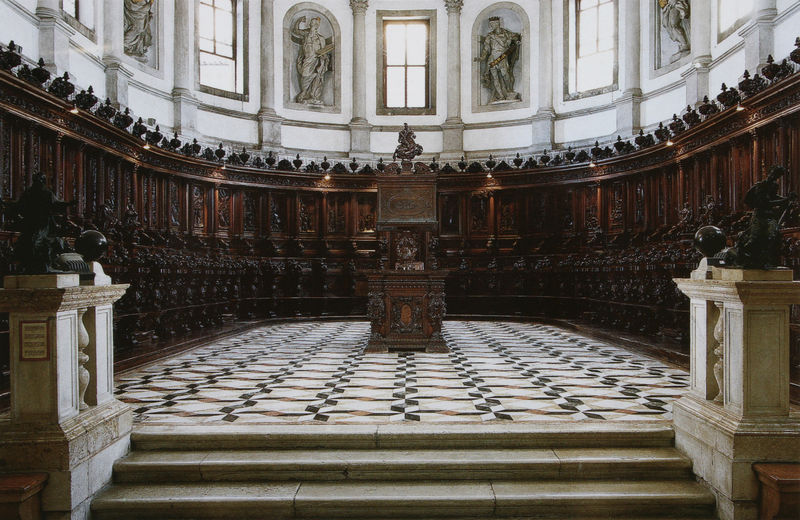
Titel: San Giorgio Maggiore, Inneres, Chor
Künstler: Andrea Palladio
Standort: Venedig
Institution: San Giorgio Maggiore
Schlagwörter: dunkel, weiß, braun, fenster, grau, hell, holz, lampen, licht, marmor, raum, schwarz, stuhl, stühle, säulen, rot, muster, ornament, alt, gericht, architektur, barock, sockel, stein, innenraum, kirche, sonne, boden, figur, gewänder, renaissance, skulptur, statue, bogen, sonnenlicht, bank, pilaster, saal, schemel, figuren, fliessen, treppe, treppen, gestühl, inschrift, verzierung, aufgang, stufe, stufen, bronze, plastik, podest, geschlossen, foto, fotografie, bögen, fussboden, fugen, nische, fensterkreuz, religion, münchen, balustrade, dom, zentralperspektive, deko, fliesen, kugel, kugeln, mosaik, altar, bänke, kapitelle, pult, schnitzerei, photo, halbrund, fries, skulpturen, plastiken, risalit, statuen, jesus, profan, altarraum, apsis, kirchenraum, umlauf, religiös, chor, mönche, ballustrade, brüder, steinboden, korinthisch, fotographie, helden, rennaissance, schrein, christentum, englisch, geschnitzt, schnitzereien, vertäfelung, sitzplätze, lisenen, bauplastik, nischen, podeste, nischenfiguren, balluster, halbsäulen, halbsäule, trppe, baluster, plätze, statur, tafeln, blöcke, chorgestühl, christ, inkrustation, katholisch, apostel, geländet, mehrfarbig, marmorfussboden, geläder, ambo, abziss, kichlich